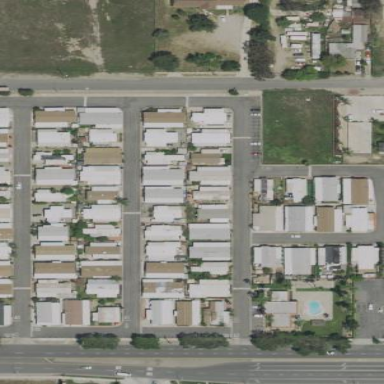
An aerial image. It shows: Residential area known as trailer park.